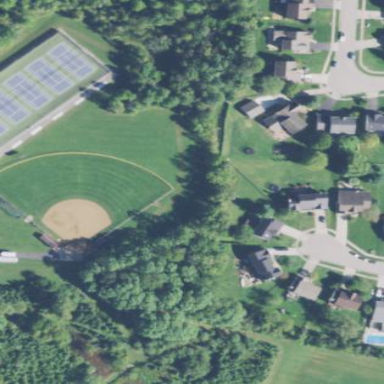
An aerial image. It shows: Baseball pitch for leisure and sports activities.